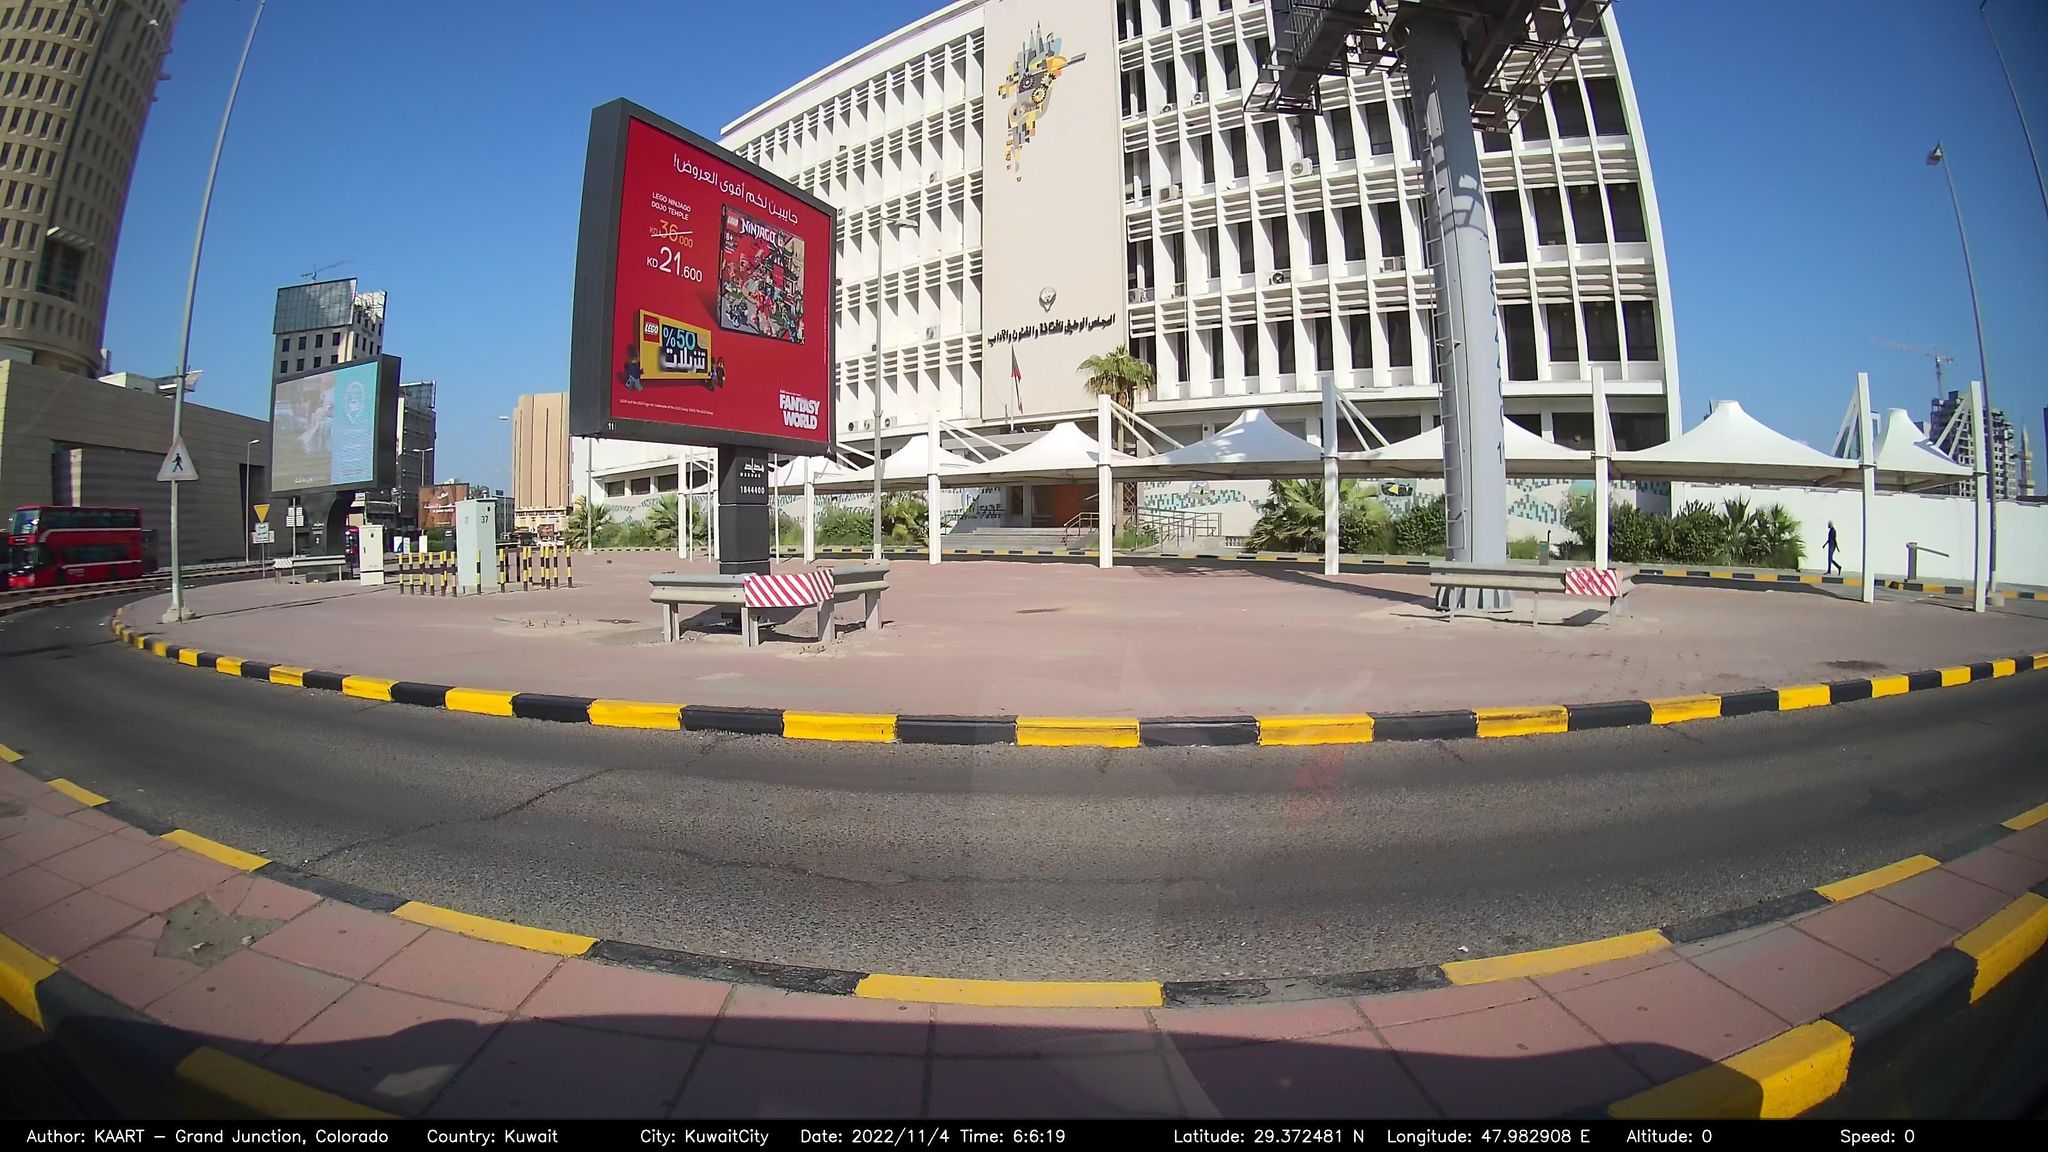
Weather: clear
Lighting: day
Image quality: good
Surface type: walking surface
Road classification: primary_link
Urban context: urban centre
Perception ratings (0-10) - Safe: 5.28, Lively: 9.33, Beautiful: 8.83, Boring: 1.81, Depressing: 7.56, Wealthy: 7.01